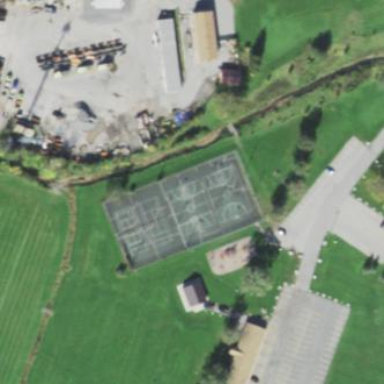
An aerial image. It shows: Basketball court on pitch.